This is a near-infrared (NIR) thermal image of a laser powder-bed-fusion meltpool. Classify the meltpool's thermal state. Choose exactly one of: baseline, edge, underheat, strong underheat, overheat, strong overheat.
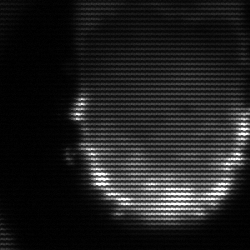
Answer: baseline